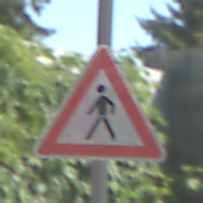
Verkehrszeichen: FussgaengerRechts
Umgebung: Outdoor, Suburban
Tageszeit: Midday
Wetter: Clear
Licht: Natural
Jahreszeit: NotSpecified
Kontrast: HighContrast